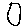
Label: circle